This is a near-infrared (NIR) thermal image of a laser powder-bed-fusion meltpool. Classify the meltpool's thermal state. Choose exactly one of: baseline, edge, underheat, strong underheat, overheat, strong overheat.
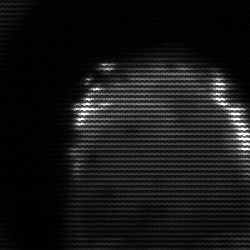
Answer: edge